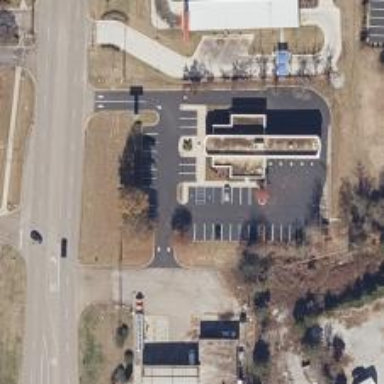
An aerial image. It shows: Parking space is available.